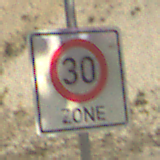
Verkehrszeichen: BeginnZone30
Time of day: Midday
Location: Outdoor (Beach)
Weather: PartlyCloudy
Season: NotSpecified
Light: Natural